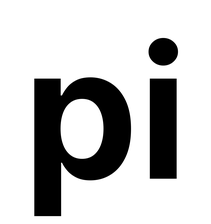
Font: Inter_Bold